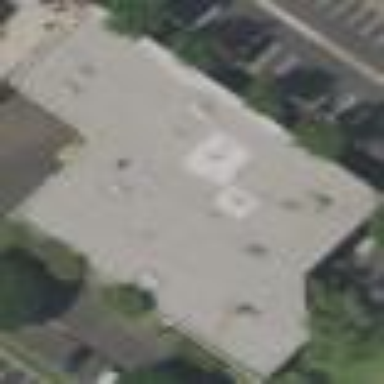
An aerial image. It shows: Commercial building.